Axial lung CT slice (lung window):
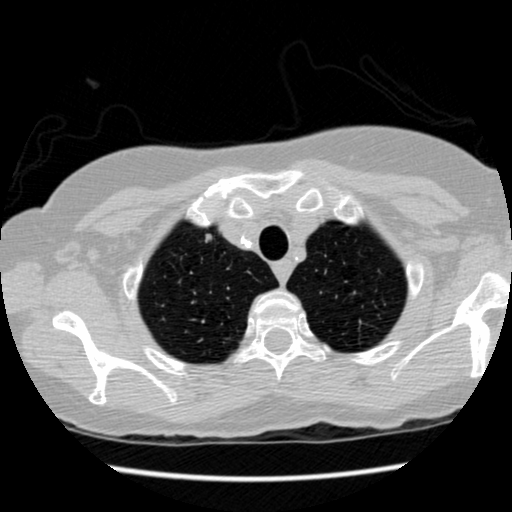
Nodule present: yes
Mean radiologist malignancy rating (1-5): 3.25